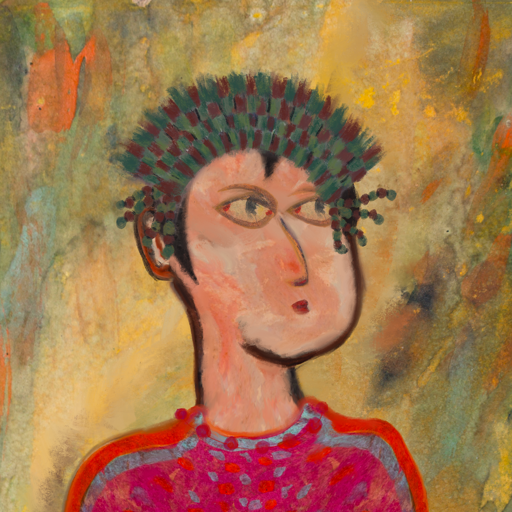
Background: Comrade, Head And Neck Side: Roy_Bahadur, Face Side: GypsyMother, Bust: Sisters, Hair Side: Roy_Bahadur, Head Accessory: After_Raid_Crown, Second Necklace: Blank, Necklace: Irani_3, Baby: Blank